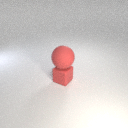
small red rubber cube below large red rubber sphere